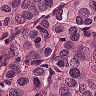
Metastatic tissue present: yes